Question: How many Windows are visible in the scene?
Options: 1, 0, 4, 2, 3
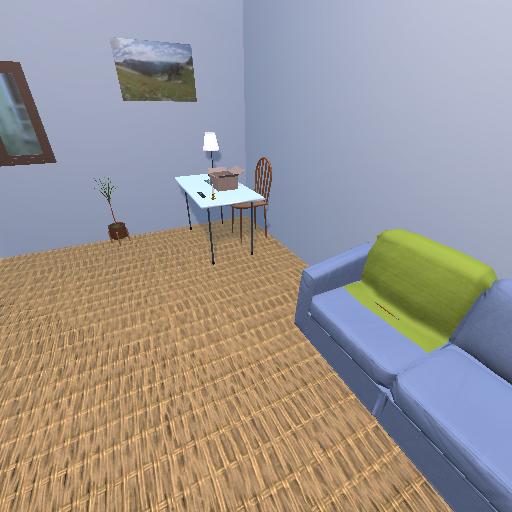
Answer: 1